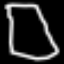
Label: square